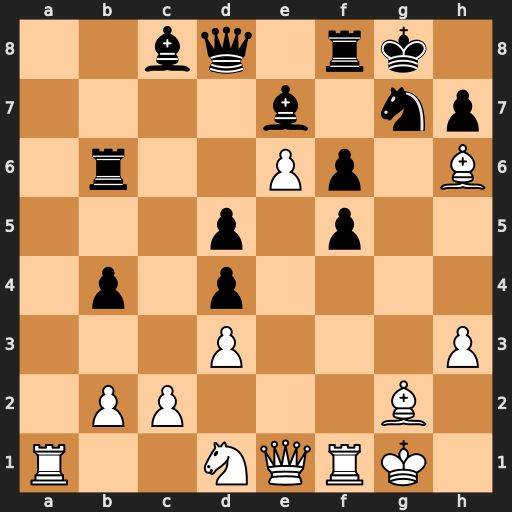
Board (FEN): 2bq1rk1/4b1np/1r2Pp1B/3p1p2/1p1p4/3P3P/1PP3B1/R2NQRK1
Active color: w
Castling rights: -
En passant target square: -
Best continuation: Qg3 Rf7 exf7+